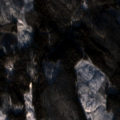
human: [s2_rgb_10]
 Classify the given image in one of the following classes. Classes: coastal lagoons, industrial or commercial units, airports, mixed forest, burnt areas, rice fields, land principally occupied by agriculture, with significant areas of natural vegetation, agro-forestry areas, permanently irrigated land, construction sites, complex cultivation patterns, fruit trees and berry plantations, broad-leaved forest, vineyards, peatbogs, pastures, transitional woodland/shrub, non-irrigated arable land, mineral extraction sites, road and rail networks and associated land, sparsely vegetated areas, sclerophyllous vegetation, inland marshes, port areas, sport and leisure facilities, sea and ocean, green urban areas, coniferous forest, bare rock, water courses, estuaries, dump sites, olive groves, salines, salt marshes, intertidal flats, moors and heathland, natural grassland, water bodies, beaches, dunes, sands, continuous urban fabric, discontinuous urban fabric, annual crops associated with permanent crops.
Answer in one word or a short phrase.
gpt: coniferous forest, mixed forest, transitional woodland/shrub